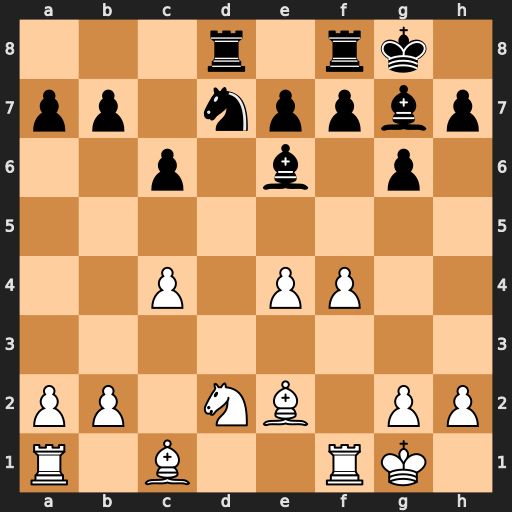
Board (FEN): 3r1rk1/pp1nppbp/2p1b1p1/8/2P1PP2/8/PP1NB1PP/R1B2RK1
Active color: w
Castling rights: -
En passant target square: -
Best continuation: f5 Bd4+ Kh1 Nc5 fxe6